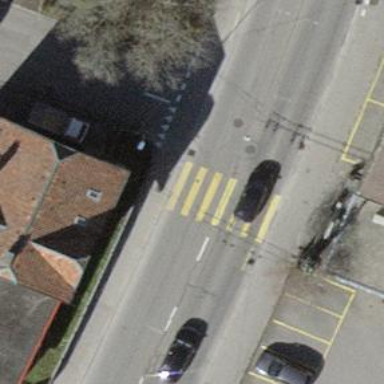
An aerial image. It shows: Zebra crossing on the road.